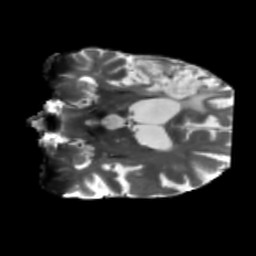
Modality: T2w
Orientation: coronal
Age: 71
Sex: male
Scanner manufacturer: siemens
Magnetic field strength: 3 T
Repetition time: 5.47 s
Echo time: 0.0854 s